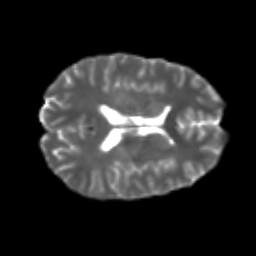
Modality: T2w
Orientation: axial
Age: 22
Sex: male
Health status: healthy
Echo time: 0.074 s